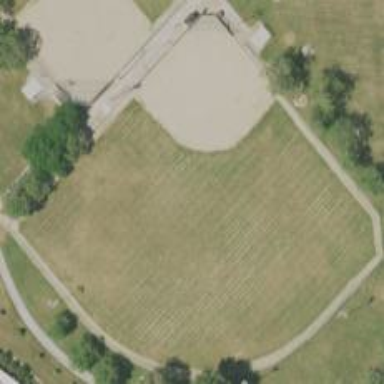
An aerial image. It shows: Baseball pitch enclosed by fence.